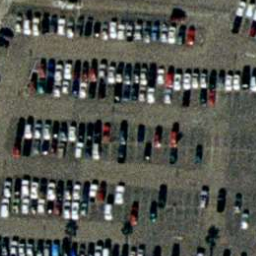
Label: parking lot